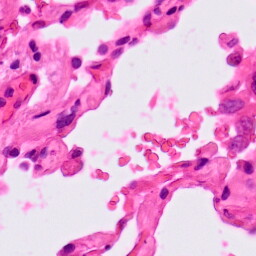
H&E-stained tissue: Lung